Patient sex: M
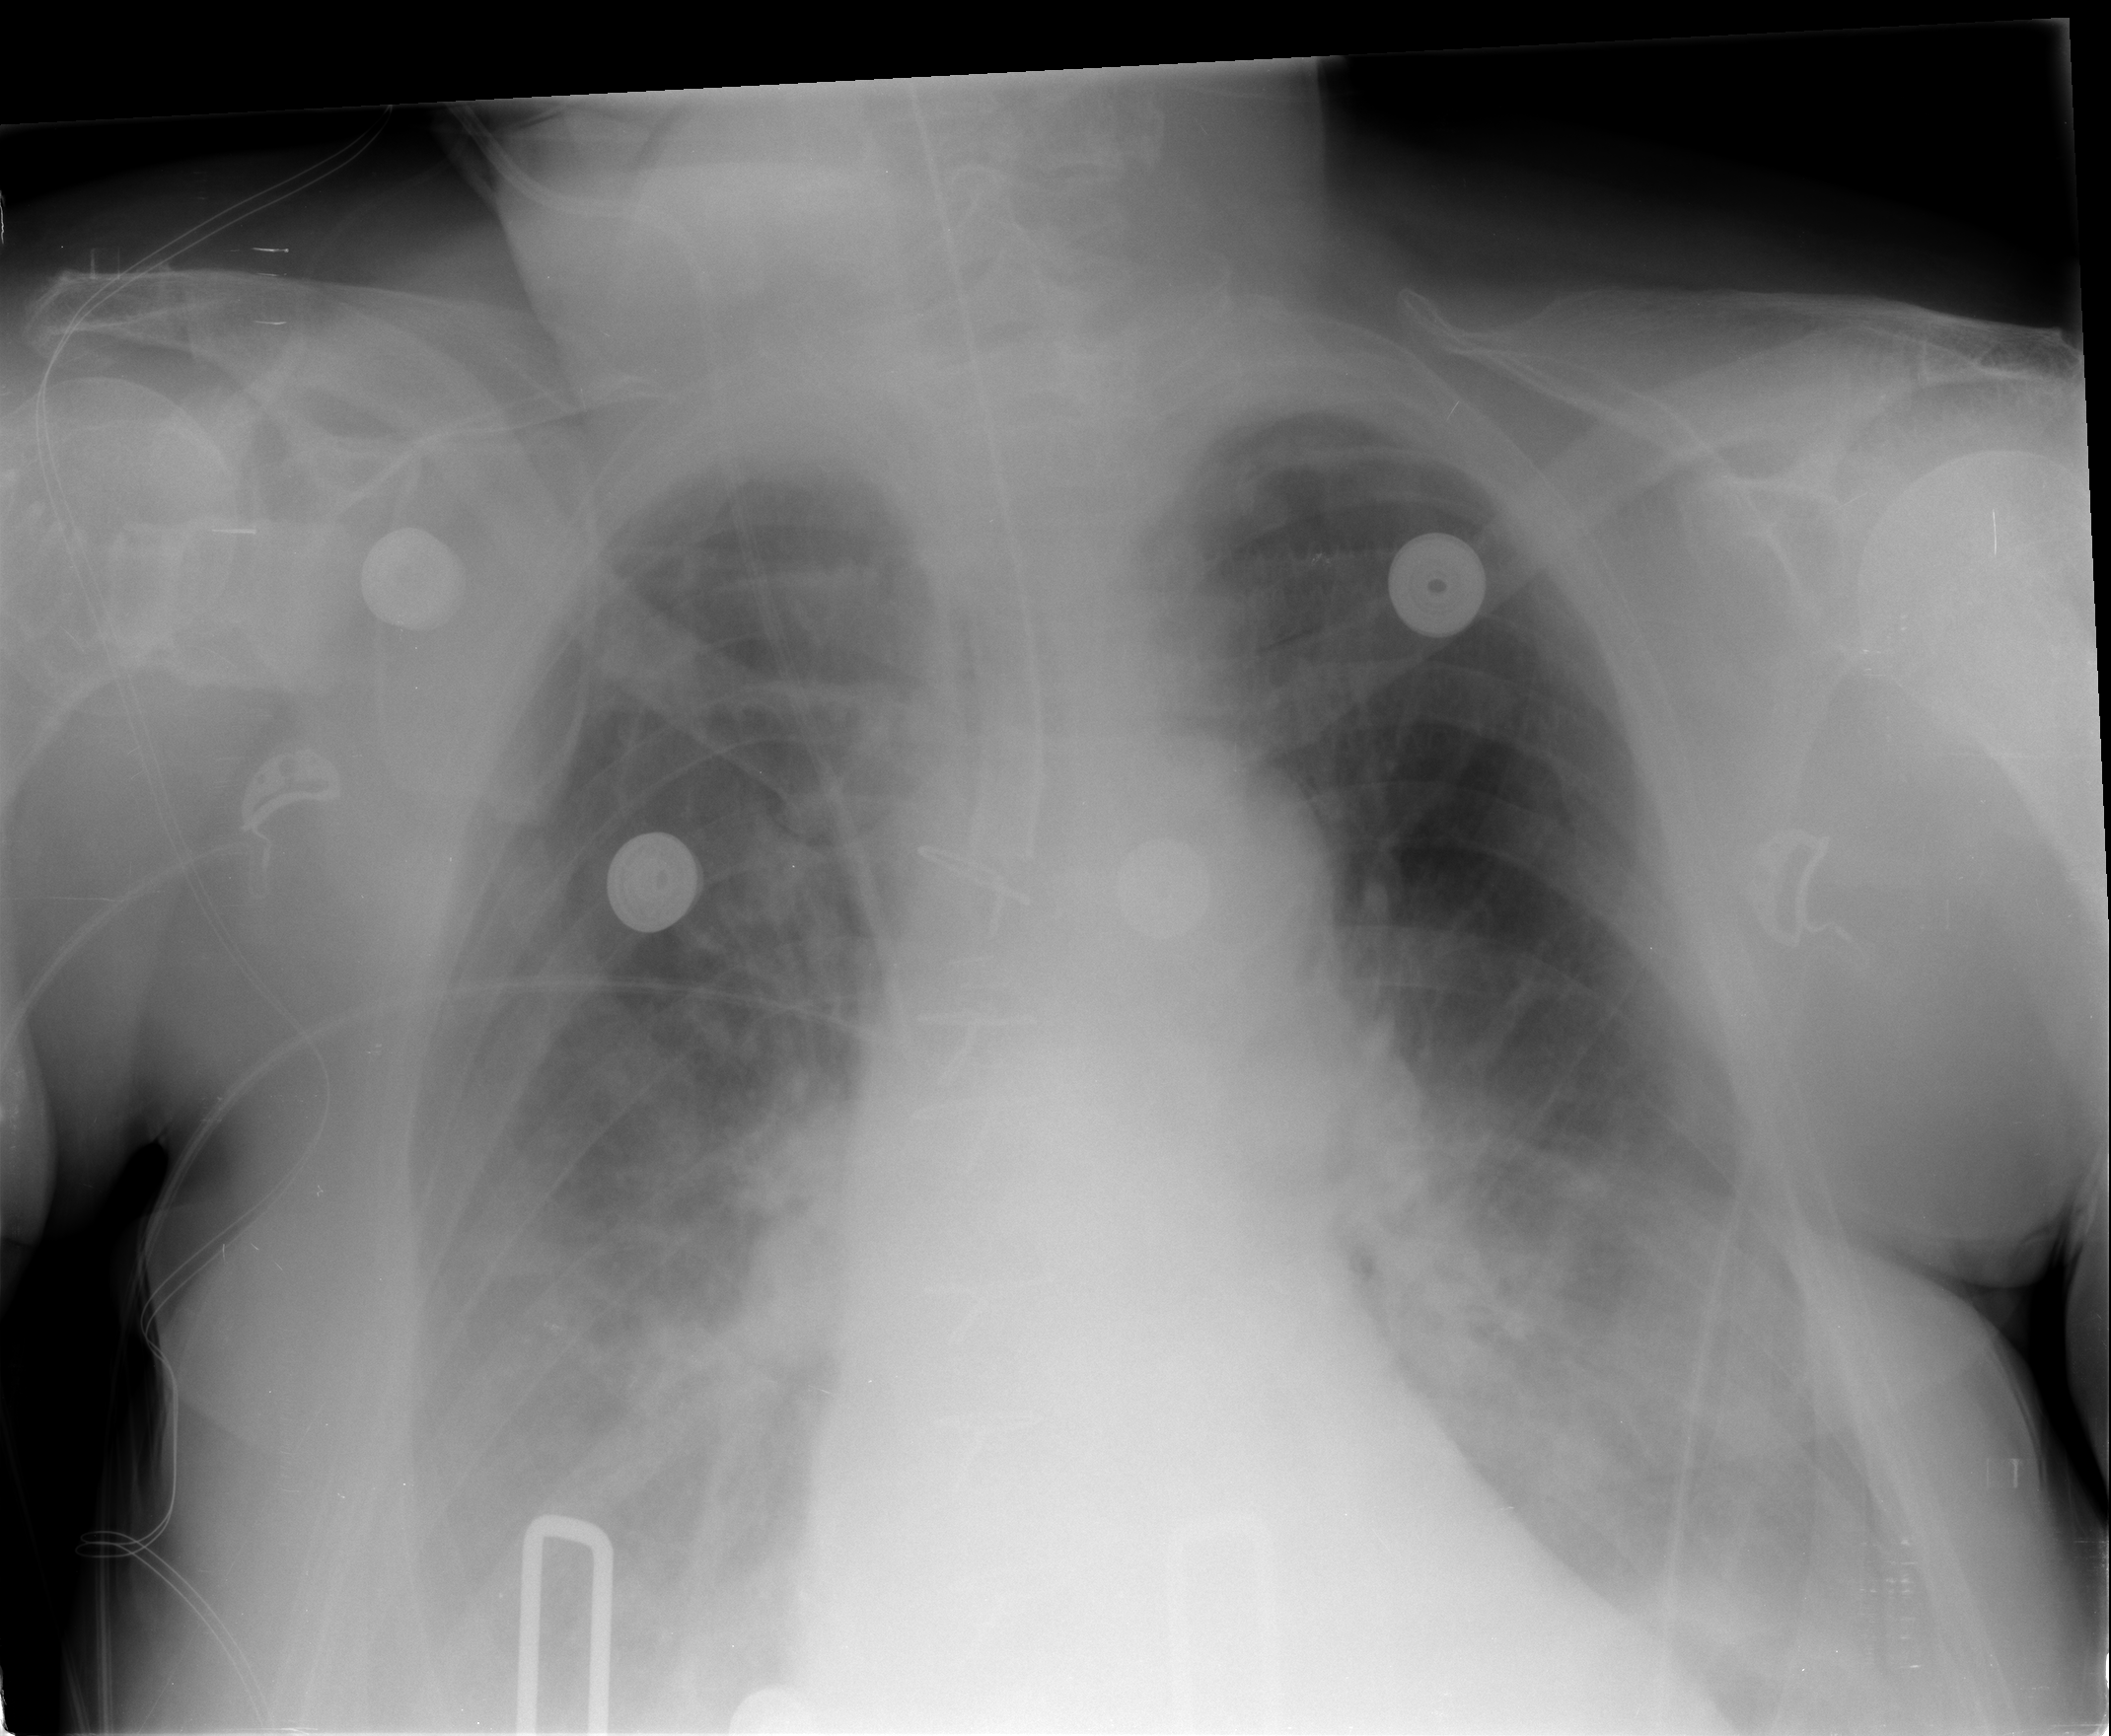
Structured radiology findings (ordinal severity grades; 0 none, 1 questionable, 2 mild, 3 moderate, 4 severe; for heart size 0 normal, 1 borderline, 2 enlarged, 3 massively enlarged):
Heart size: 2
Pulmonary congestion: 0
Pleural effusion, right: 2
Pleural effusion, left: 2
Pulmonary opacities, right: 0
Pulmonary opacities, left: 0
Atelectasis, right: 2
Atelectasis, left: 2